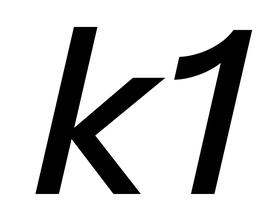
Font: InstrumentSans-Italic_Medium_Italic